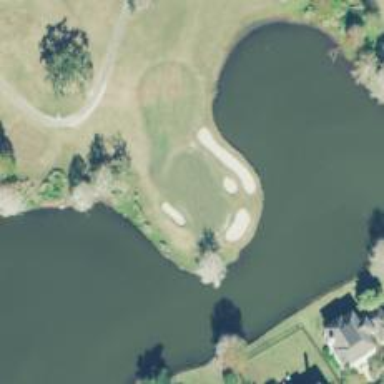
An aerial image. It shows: View of golf hole.